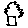
Label: tree